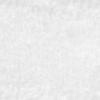
Label: no_change